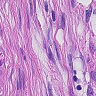
Metastatic tissue present: yes